Field crop: maize
Growth stage: 2
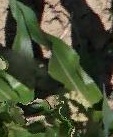
Species: maize